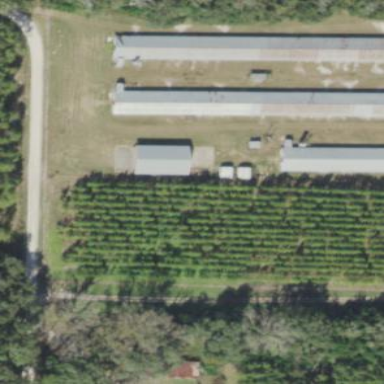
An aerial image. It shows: Poultry farmyard.